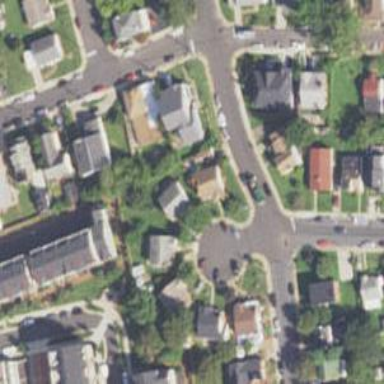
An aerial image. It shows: Neighborhood.